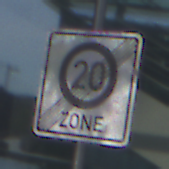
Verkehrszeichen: EndeZone20
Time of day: MorningAfternoon
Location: Outdoor (Urban)
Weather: PartlyCloudy
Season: NotSpecified
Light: Natural